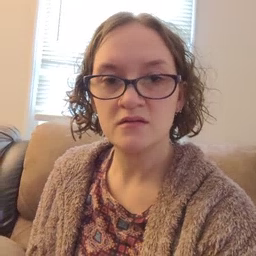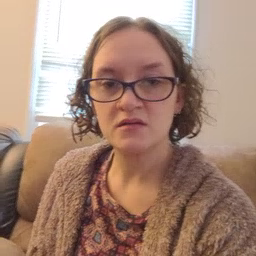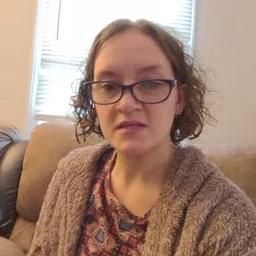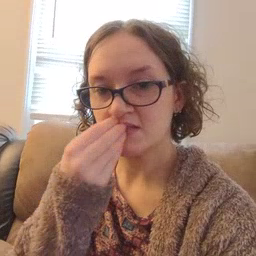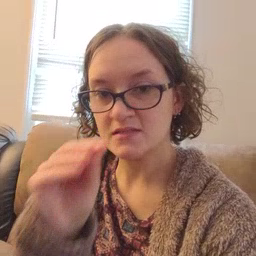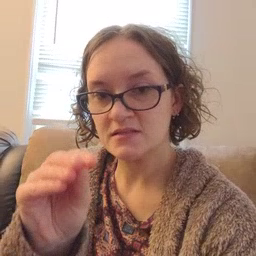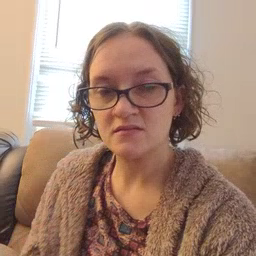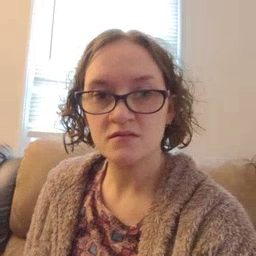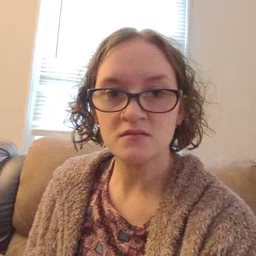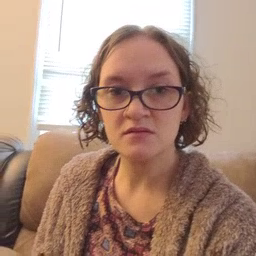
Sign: kiss